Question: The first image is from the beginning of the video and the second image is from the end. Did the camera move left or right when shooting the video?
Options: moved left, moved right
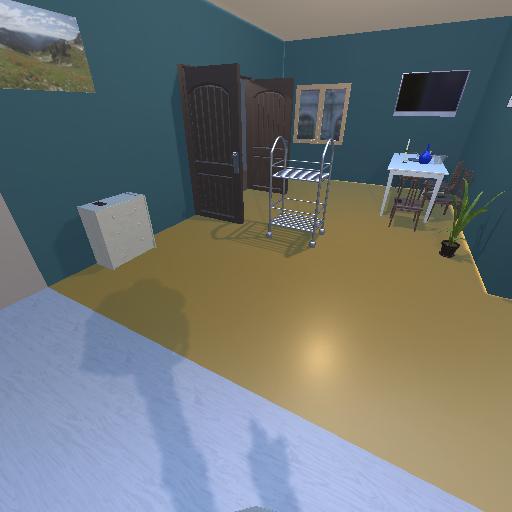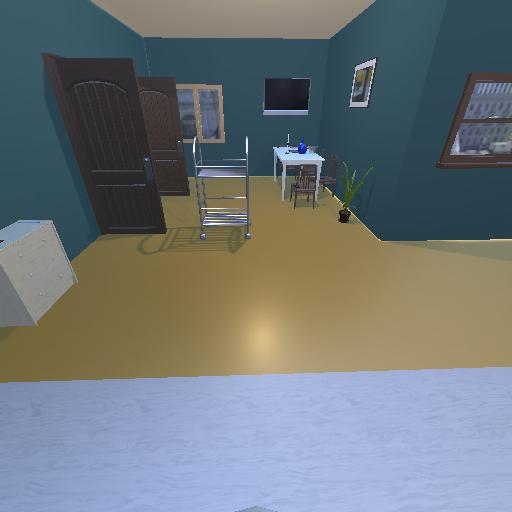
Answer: moved left